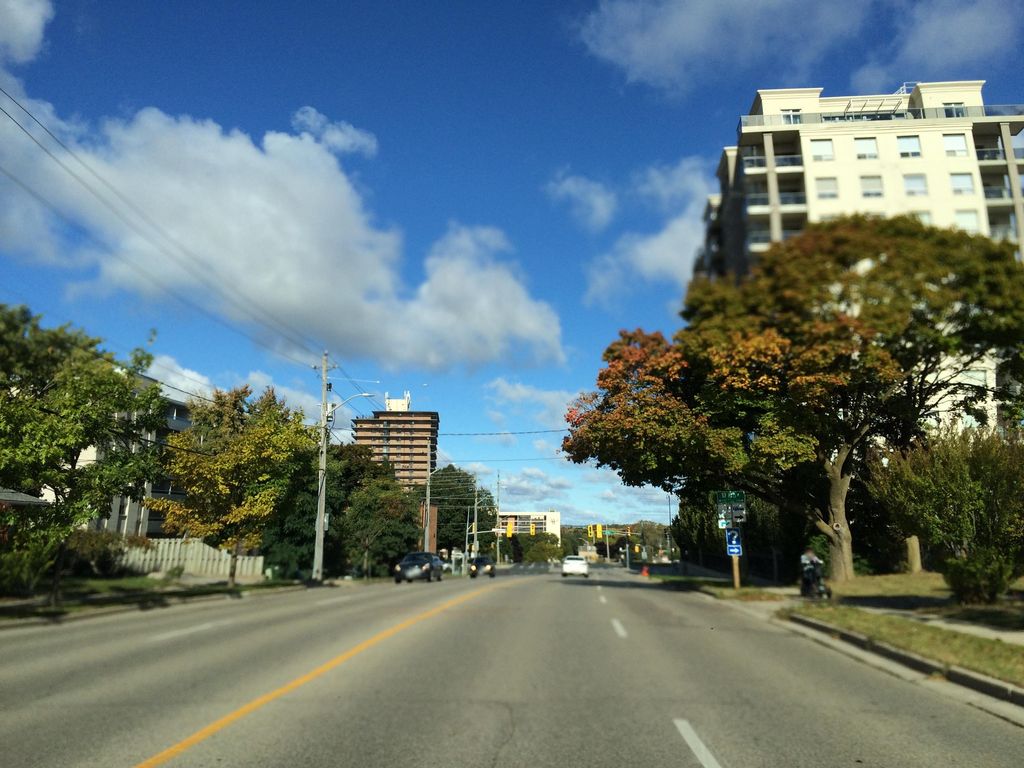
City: kitchener-waterloo